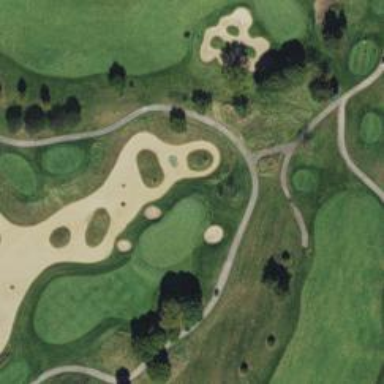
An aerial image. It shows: Golf hole.